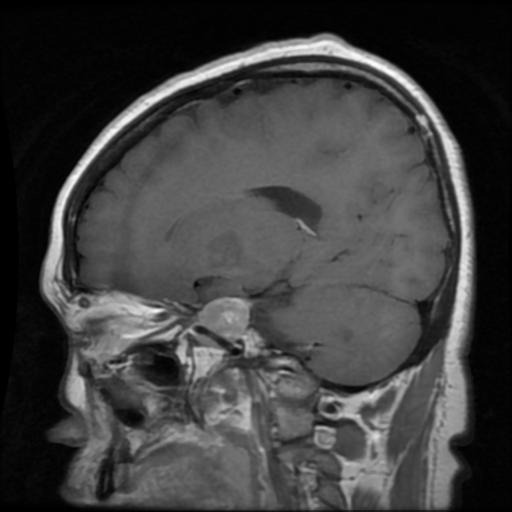
Label: pituitary